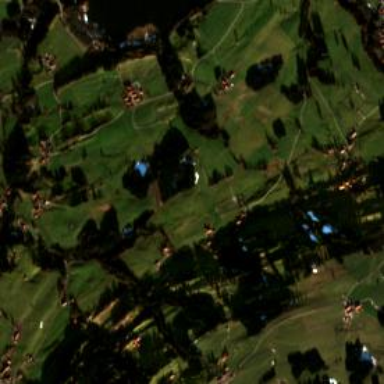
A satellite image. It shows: Small hamlet.